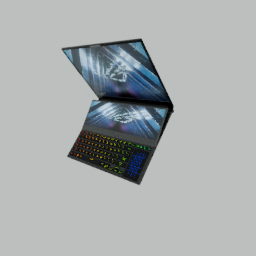
Label: electronics